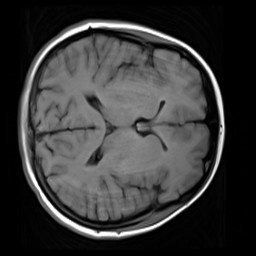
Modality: T1w
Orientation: axial
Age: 21
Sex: female
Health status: healthy
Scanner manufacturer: siemens
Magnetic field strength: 3 T
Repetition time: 4.1 s
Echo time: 0.0085 s